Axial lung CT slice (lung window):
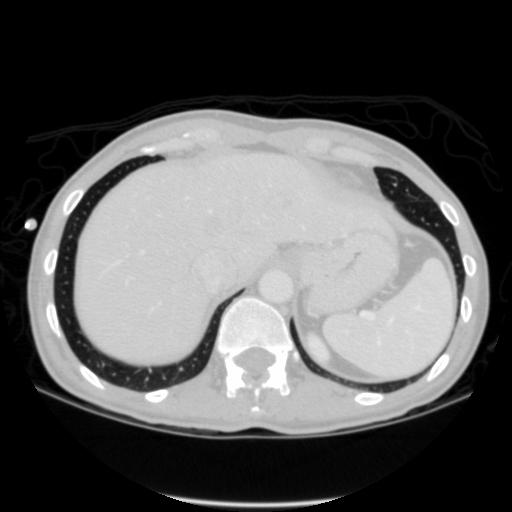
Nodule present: no